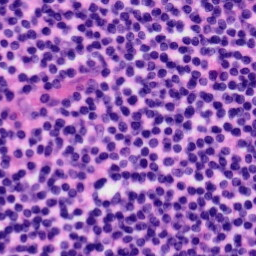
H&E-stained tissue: Tonsil